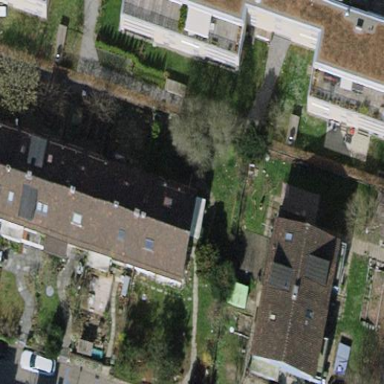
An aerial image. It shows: Terrace building.